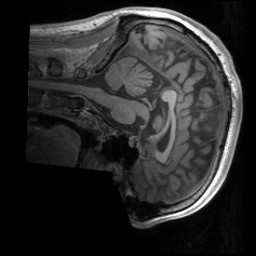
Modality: T1w
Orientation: sagittal
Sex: male